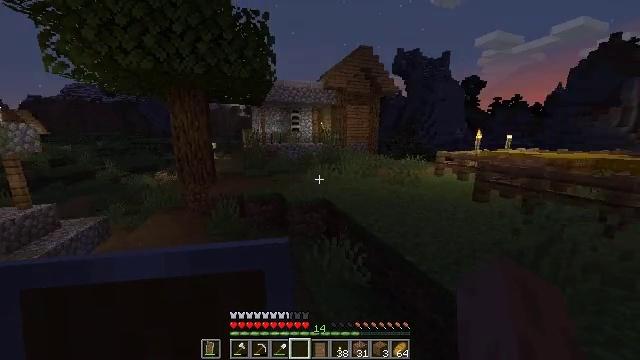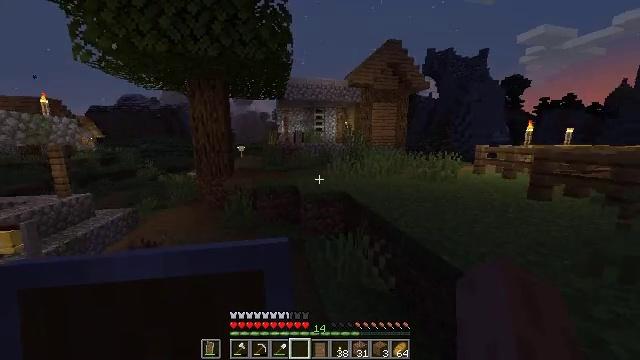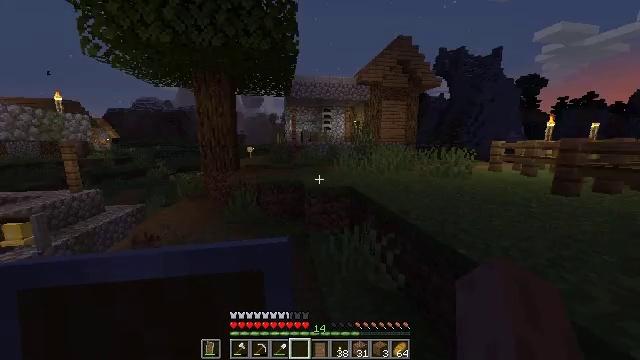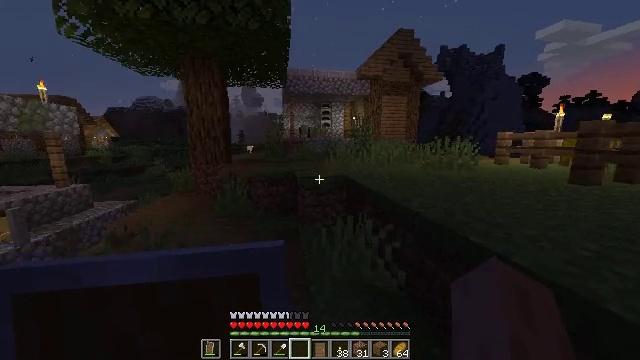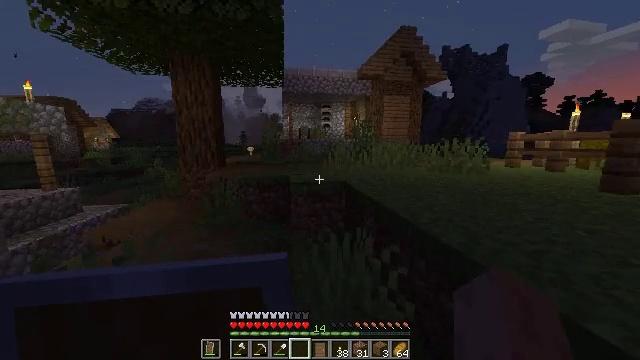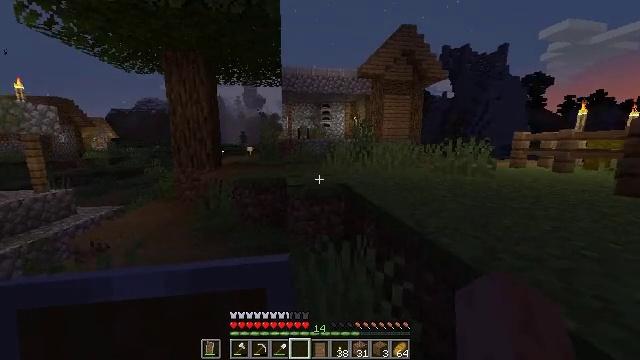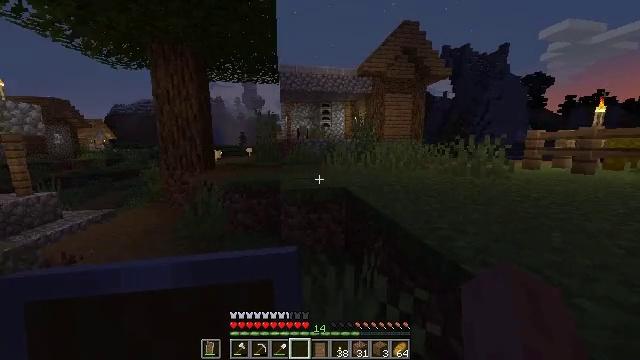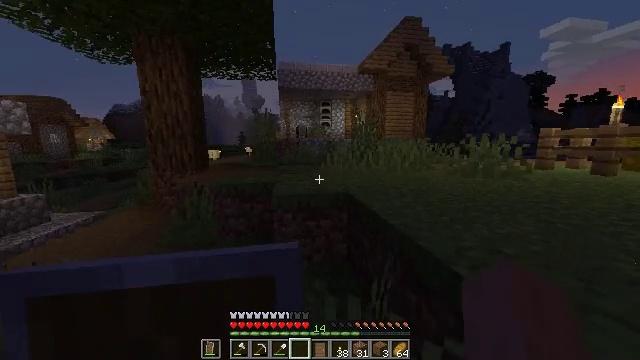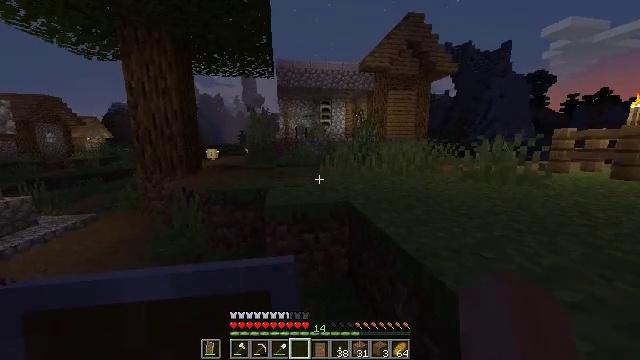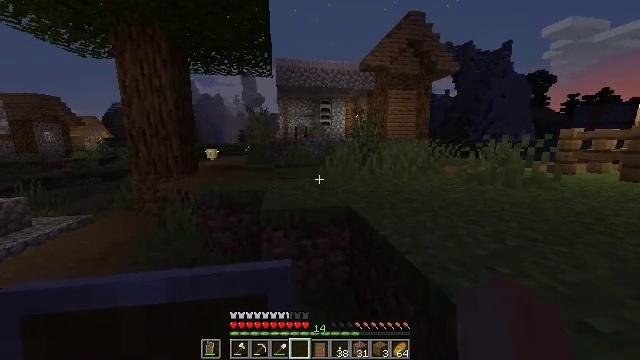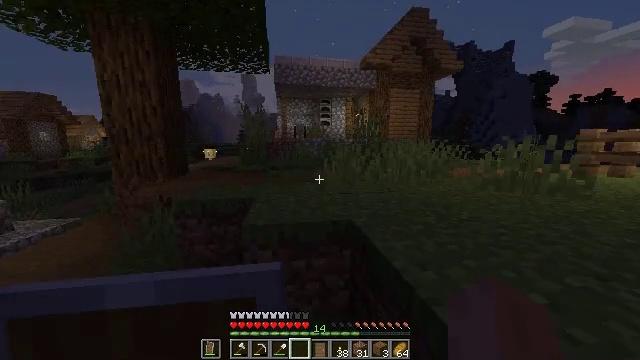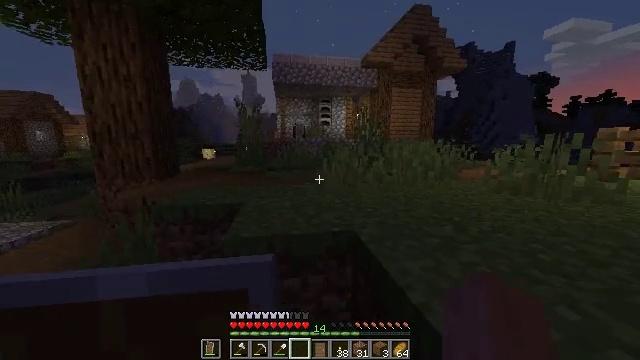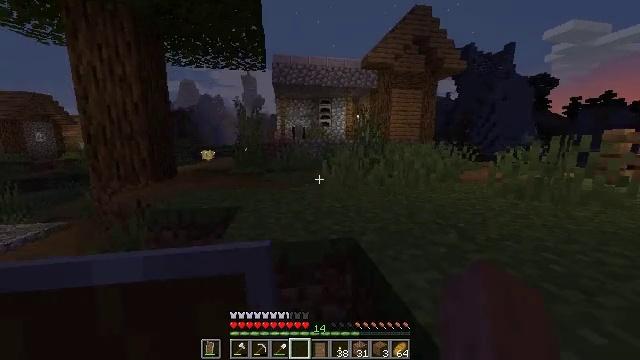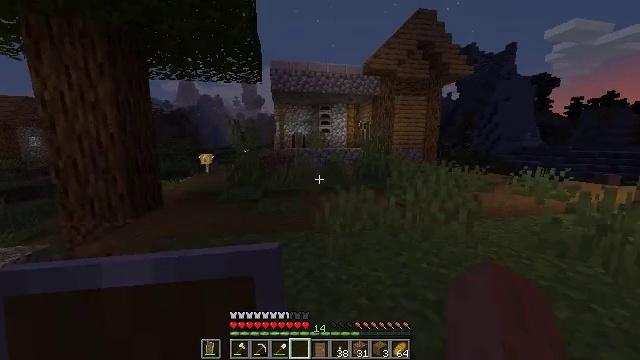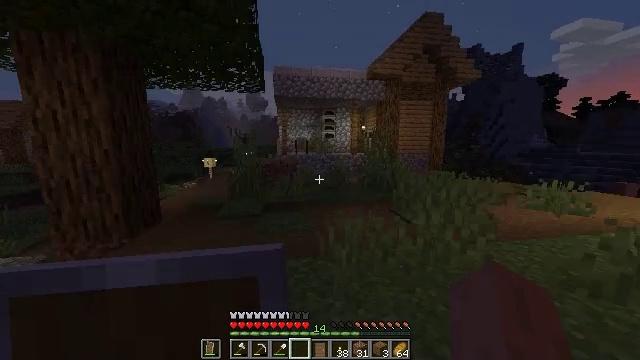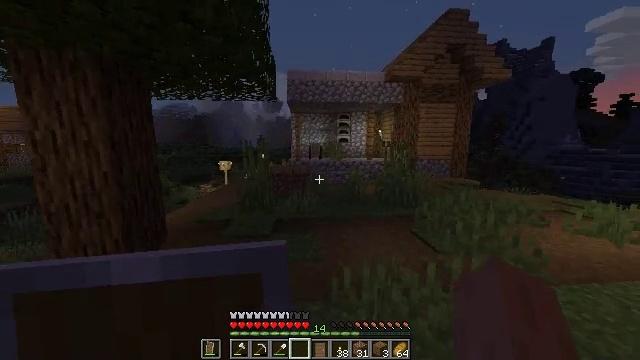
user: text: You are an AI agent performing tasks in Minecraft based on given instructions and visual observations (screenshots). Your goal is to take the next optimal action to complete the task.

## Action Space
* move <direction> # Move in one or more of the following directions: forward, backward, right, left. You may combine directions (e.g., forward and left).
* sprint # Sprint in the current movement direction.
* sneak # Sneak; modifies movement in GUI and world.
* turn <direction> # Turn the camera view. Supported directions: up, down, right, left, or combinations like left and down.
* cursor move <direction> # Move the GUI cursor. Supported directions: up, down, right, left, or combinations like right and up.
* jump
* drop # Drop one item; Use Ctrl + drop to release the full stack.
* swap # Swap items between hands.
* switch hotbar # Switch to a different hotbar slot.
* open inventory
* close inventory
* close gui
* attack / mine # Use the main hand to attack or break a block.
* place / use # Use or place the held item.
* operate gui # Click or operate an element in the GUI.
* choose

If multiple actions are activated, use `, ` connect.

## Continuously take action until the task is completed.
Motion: motion action
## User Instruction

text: Gather the bell for your inventory.
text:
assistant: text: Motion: move forward, sprint, turn left and up, jump
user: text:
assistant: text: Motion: move forward, sprint, turn left
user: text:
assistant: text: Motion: move forward, sprint
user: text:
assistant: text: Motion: move forward, sprint
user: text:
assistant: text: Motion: move forward, sprint
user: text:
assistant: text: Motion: move forward, sprint
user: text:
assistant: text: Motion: move forward, sprint
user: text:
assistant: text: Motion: move forward, sprint
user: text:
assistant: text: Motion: move forward, sprint
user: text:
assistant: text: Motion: move forward, sprint
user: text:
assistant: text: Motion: move forward, sprint
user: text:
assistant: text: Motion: move forward, sprint, jump
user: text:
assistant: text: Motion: move forward, sprint, jump
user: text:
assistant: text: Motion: move forward, sprint, jump
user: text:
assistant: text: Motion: move forward, sprint, turn left, jump
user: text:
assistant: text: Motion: move forward, sprint, turn left, jump
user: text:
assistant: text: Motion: move forward, sprint, turn left and down, jump
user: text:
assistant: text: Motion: move forward, sprint, turn left and down
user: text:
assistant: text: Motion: move forward, sprint
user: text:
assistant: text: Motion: move forward, sprint
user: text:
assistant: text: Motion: move forward, sprint
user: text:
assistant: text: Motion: move forward, sprint
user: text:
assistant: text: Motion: move forward, sprint, turn left
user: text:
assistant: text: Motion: move forward, sprint, turn left
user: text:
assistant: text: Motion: move forward, sprint, turn left
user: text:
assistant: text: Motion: move forward, sprint, turn left
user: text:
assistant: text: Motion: move forward and move right, sprint, turn left
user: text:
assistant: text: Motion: move forward and move right, sprint, turn left
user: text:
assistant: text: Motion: move forward and move right, sprint, turn left
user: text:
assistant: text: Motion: move forward and move right, sprint, turn left